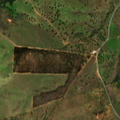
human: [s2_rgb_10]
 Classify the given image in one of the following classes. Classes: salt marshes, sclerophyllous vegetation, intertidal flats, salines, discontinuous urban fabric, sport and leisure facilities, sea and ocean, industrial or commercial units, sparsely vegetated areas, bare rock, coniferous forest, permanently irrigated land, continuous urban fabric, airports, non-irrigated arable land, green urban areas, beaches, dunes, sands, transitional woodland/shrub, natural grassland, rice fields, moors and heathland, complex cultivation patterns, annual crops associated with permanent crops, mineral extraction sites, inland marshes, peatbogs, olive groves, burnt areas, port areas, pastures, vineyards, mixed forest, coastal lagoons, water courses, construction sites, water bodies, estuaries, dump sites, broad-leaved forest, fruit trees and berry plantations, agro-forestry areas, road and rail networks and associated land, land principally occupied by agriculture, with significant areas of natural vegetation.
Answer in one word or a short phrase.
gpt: non-irrigated arable land, agro-forestry areas, broad-leaved forest, transitional woodland/shrub